Question: I am trying to gather the Size/Size on disk and number of files/folders on a very large folder tree.
I have been using a script like the follow to gather some of this:
'''
Get-ChildItem "C: est" -recurse | Measure-Object -Sum Length | Select-Object '
@{Name="Path"; Expression={$directory.FullName}},
@{Name="Files"; Expression={$_.Count}},
@{Name="Size"; Expression={$_.Sum}}
Path Files Size
---- ----- ----
C: est 470 <PHONE>
'''
But when I want to gather information on the number of folders and size on disk I'm having to run a separate script; which recuse through the folder tee again (Which takes a long time).
Is there an easy way of accessing the all this information the same way you can get it when you right click a folder and select properties shown below?
Are there any callable .exe files within system32 that can do this?

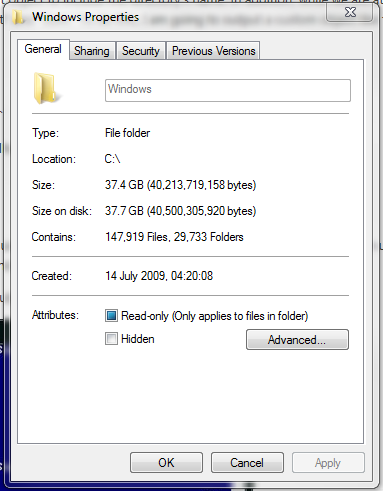
Answer: You're going to have to accumulate your data in a custom object as you see each item:
'''
$path = "C:\Users\aaron\Projects\Carbon"
$properties = New-Object PsObject -Property @{ 'Path' = $path; 'Files' = 0; 'Folders' = 0; 'Size' = 0 }
Get-ChildItem -Path $path -Recurse |
ForEach-Object {
if( $_.PsIsContainer )
{
$properties.Folders++
}
else
{
$properties.Size += $_.Length
$properties.Files++
}
}
$properties
'''